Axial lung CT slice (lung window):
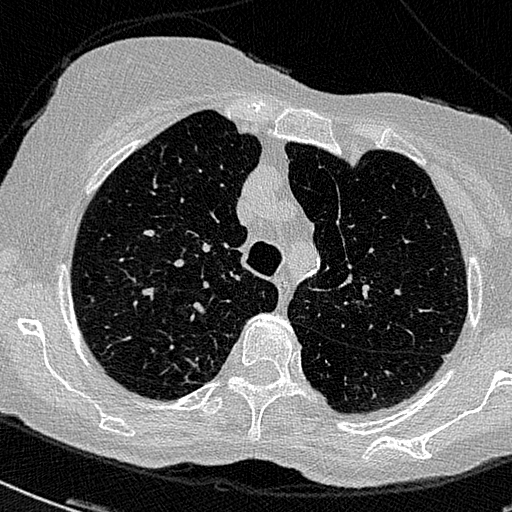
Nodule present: no